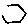
Label: hexagon